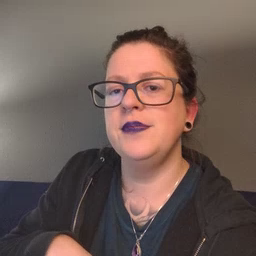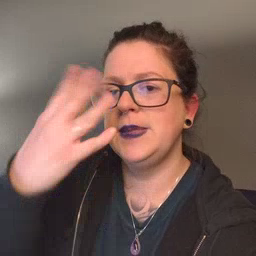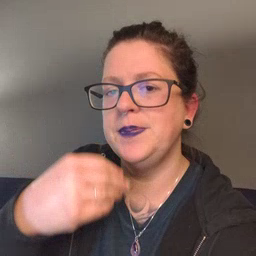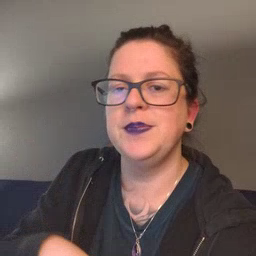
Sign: sleep